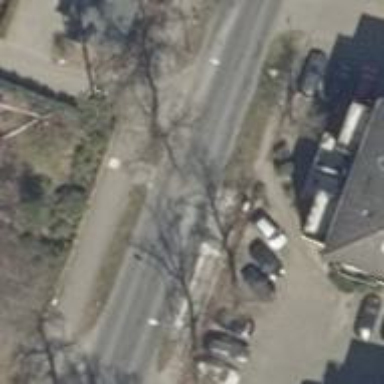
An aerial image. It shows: Unmarked footway crossing with pedestrian island.